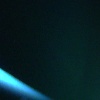
Label: space